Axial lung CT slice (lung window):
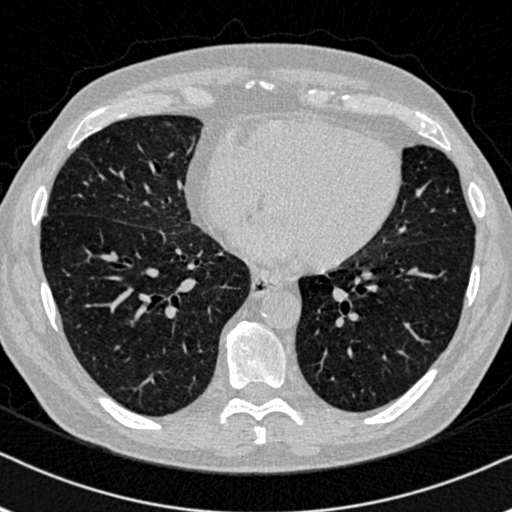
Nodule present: no